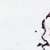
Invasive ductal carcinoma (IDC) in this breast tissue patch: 0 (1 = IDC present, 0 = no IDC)